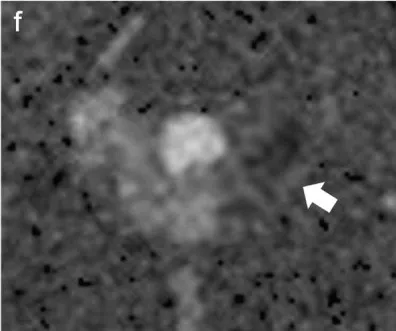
A high signal intensity is seen, indicating restricted diffusion in the left peripheral zone (thick arrow); (f) ADC map of the prostate. ADC values of 660-710 confirm an unequivocal restricted diffusion in the left peripheral zone (thick arrow), suggesting high-grade malignancy.
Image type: pathology (h&e)